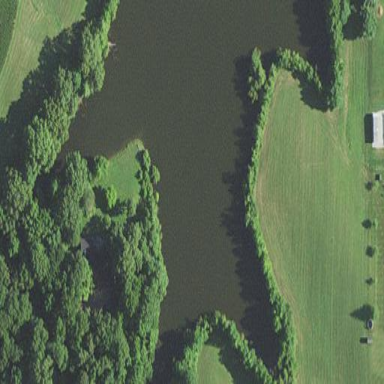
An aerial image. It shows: Peaceful pond surrounded by nature.